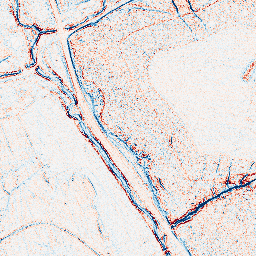
Category: edge_preserving
Decomposition family: anisotropic_diffusion
Decomposition parameters: iterations: 5
kappa: 100
gamma: 0.05
Upsampling method: regularized
Upsampling parameters: scale: 4
lambda_reg: 0.001
Upsampling scale: 4